【题型】填空题　【知识点】平面几何　【难度】easy
如图, 已知在扇形 $AOB$ 中, $\angle AOB = 60^\circ$, 半径 $OA = 8$, 点 $P$ 在弧 $AB$ 上, 过点 $P$ 作 $PC \perp OA$ 于点 $C$, $PD \perp OB$ 于点 $D$, 那么线段 $CD$ 的长为 \_\_\_\_\_\_。

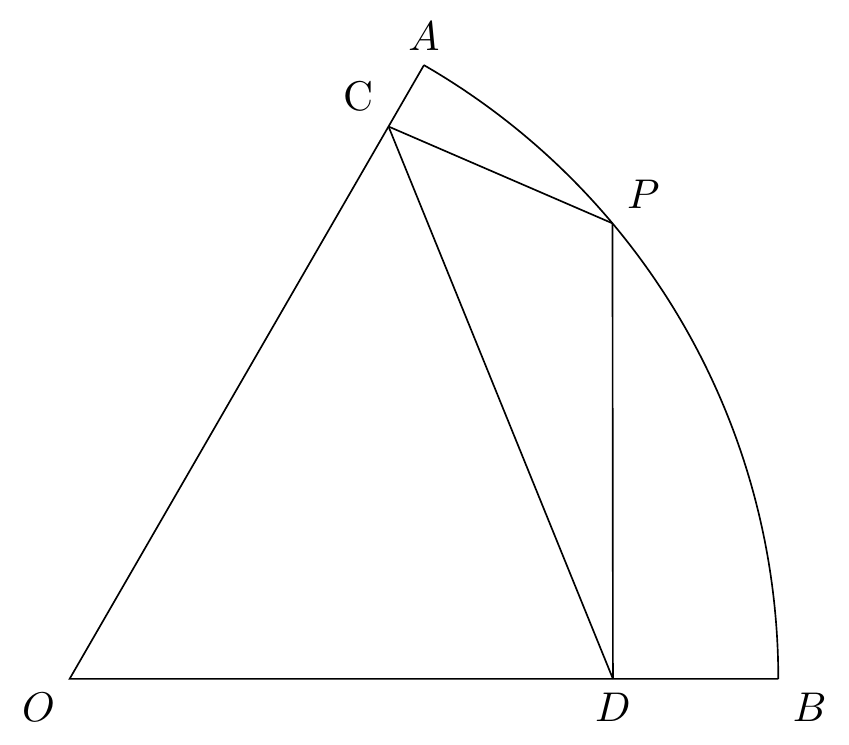
【解答】
解：如图, 连接 $PO$, 取 $PO$ 的中点 $E$, 连接 $CE$, $DE$。

在 $\text{Rt}\triangle PCO$ 和 $\text{Rt}\triangle PDO$ 中, 点 $E$ 是斜边 $PO$ 的中点,

$\therefore CE = DE = PE = OE = \frac{1}{2} PO = 4$,

根据圆的定义可知, 点 $P$、$C$、$O$、$D$ 四点均在同一个圆, 即 $\odot E$ 上,

又 $\angle COD = 60^\circ$,

$\therefore \angle CED = 120^\circ$,

$\therefore \angle CDE = \angle DCE = 30^\circ$,

过点 $E$ 作 $EH \perp CD$, 垂足为点 $H$,

由垂径定理得,

$CH = DH = \frac{1}{2} CD$,

在 $\text{Rt}\triangle DEH$ 中,

$EH = \frac{1}{2} DE = 2$, $DH = \sqrt{DE^2 - EH^2} = \sqrt{16 - 4} = 2\sqrt{3}$,

$\therefore CD = 2DH = 4\sqrt{3}$。

故答案为：$4\sqrt{3}$。
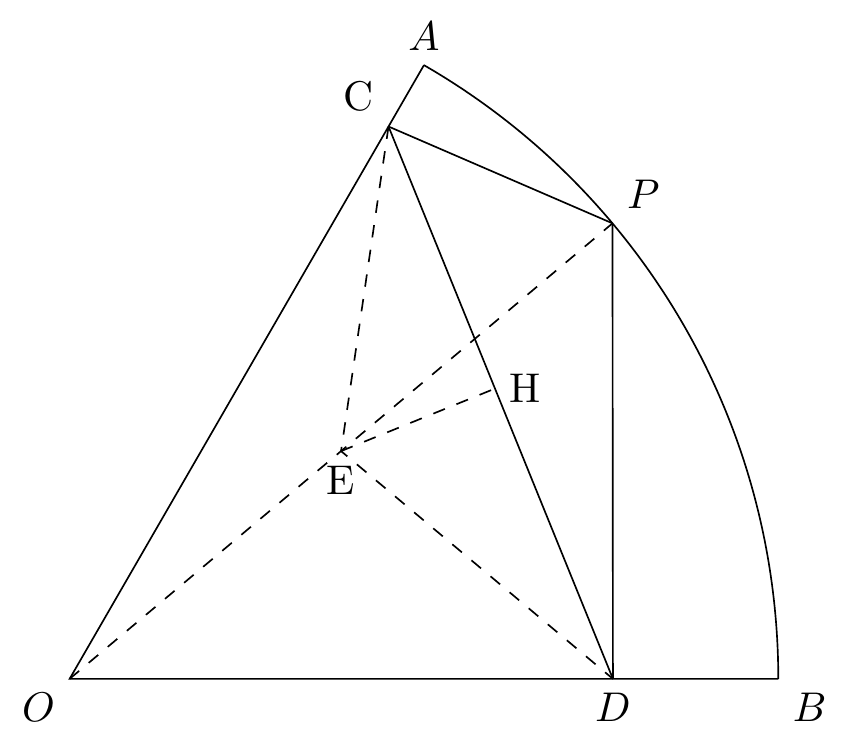